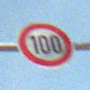
Verkehrszeichen: Geschwindigkeit100
Umgebung: Outdoor, Suburban
Tageszeit: Midday
Wetter: PartlyCloudy
Licht: Natural
Jahreszeit: Summer
Kontrast: HighContrast